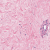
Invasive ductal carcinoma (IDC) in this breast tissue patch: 0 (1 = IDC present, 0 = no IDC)